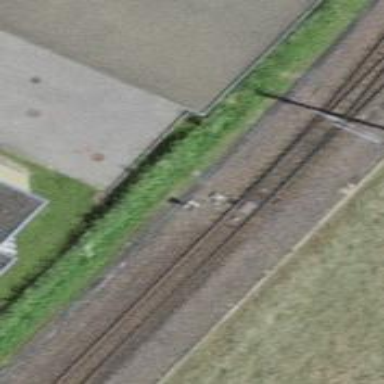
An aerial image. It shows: Railway switch.